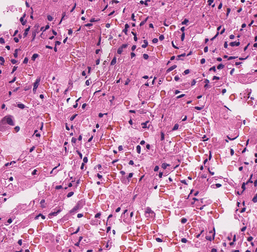
Tumor epithelial tissue: no
Tumor-associated stroma tissue: no
Normal tissue: yes